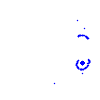
Particle: electron